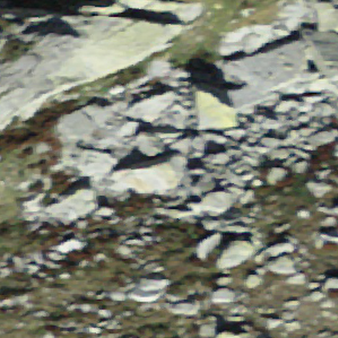
Label: bouldering_area